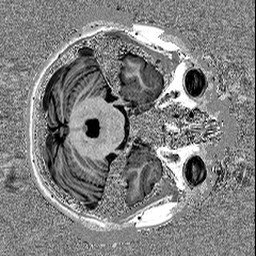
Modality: UNIT1
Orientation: axial
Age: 30
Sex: female
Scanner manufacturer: siemens
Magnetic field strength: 3 T
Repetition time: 5 s
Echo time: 0.00298 s